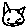
Label: cat